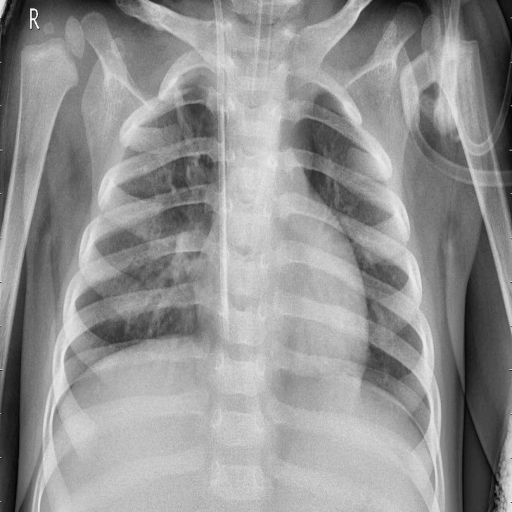
Finding: PNEUMONIA